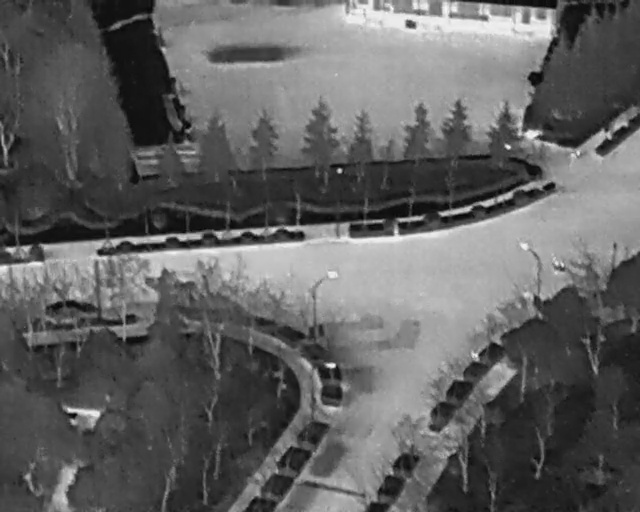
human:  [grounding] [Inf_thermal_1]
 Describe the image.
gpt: In the satellite image, there is  <ref>1 medium car </ref> <box>[[9, 54, 12, 65, 2]]</box> located at left,  <ref>2 small person </ref> <box>[[86, 51, 89, 52, 2], [85, 51, 88, 52, 2]]</box> located at right,  <ref>1 medium person </ref> <box>[[87, 30, 90, 32, 2]]</box> located at right.